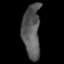
Tissue: skin
Cell type: Epithelial cells
Senescence score: 0.2817
Nuclear area (px): 942
Mean DAPI intensity: 88.016